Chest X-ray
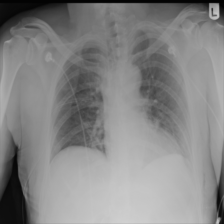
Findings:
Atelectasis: negative
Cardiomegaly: negative
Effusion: negative
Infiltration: negative
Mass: negative
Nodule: negative
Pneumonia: negative
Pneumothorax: negative
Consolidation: negative
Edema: negative
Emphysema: negative
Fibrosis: negative
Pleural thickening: negative
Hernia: negative